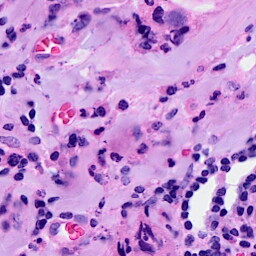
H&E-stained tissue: Breast